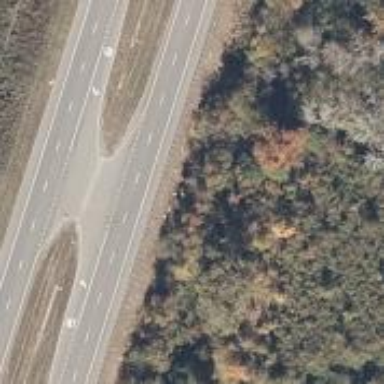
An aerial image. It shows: Trunk link highway.